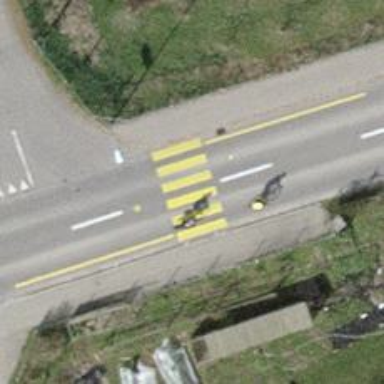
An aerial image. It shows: Uncontrolled zebra crossing on the road.